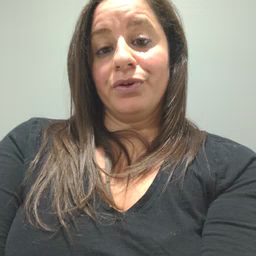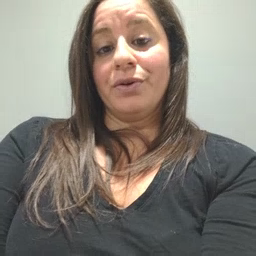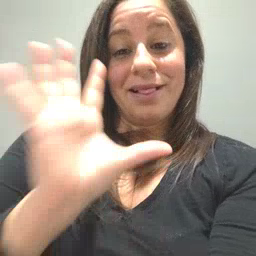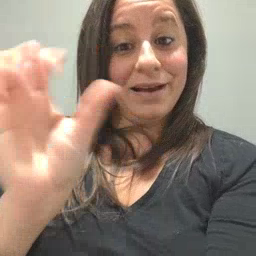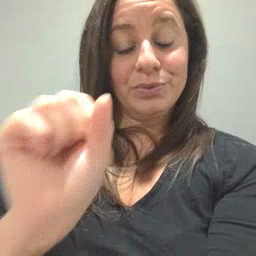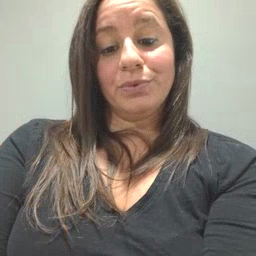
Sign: loud